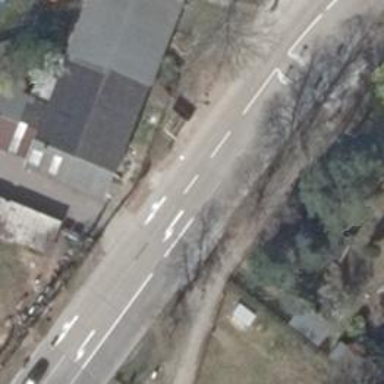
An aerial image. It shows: Residential road with concrete surface and lane markings.